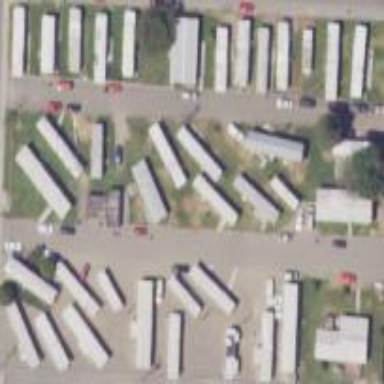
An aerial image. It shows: Residential area designated as trailer park.